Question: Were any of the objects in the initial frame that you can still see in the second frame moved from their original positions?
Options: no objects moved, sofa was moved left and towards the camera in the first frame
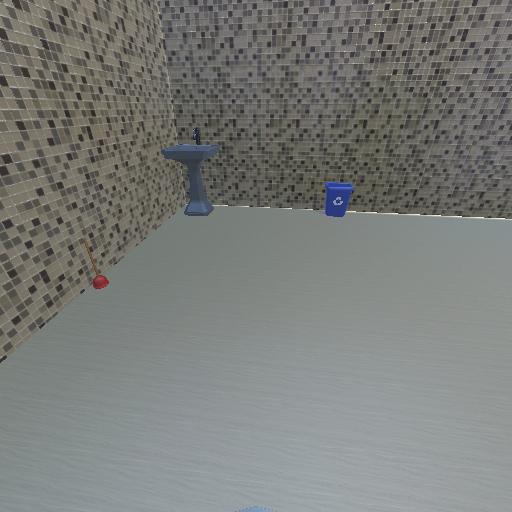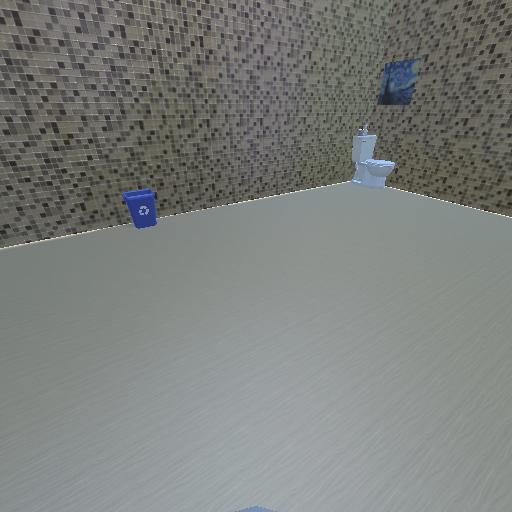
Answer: no objects moved